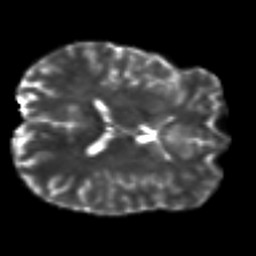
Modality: T2w
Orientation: axial
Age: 24
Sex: male
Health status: healthy
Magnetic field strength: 3 T
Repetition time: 8.4 s
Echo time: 0.0926 s